Question: When I open a xamlx file the designer shows this:

I am having trouble fixing this. Here's the xaml:
'''
<WorkflowService mc:Ignorable="sap" ConfigurationName="ExemptPAService" sap:VirtualizedContainerService.HintSize="516,1183" Type="Exempt"
mva:VisualBasic.Settings="Assembly references and imported namespaces serialized as XML namespaces"
'''
Any suggestions?
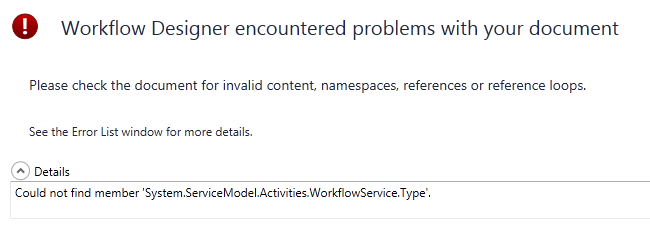
Answer: Look at the end of Line 0, you'll find 'Type="Exempt"'. The exception, rightfully, notifies you that 'Type' is not a property or dependency property on 'WorkflowService'.